Question: I have a table called "stocks", and its records are described in the following
'''
ID| Date | Qty
1 | 2017-01-03 | 10
2 | 2017-02-11 | 15
3 | 2017-03-15 | 16
4 | 2017-04-25 | 30
5 | 2017-06-20 | 40
'''
I want to find the difference between the "Qty" of each successive rows. For that purpose, I use the query:
'''
SELECT first_table.id as "First Table ID"
, first_table.date AS "From"
, first_table.qty AS "First Table Qty"
, second_table.id as "Second Table ID"
, second_table.date AS "To"
, second_table.qty AS "Second Table Qty"
, (second_table.qty - first_table.qty) AS Quantity_Difference
FROM stocks first_table
JOIN stocks second_table
ON first_table.id + 1 = second_table.id
'''
The following depicts the result that I got from the above query.

My questions are:
1) In the above query, what does the clause 'first_table.id + 1 = second_table.id' mean?
2) In the JOIN clause, I add "1" on the first_table ID (i.e. first_table.id + 1).
But, in the result that I got, why does the second_table ID that get incremented? I thought that, by adding 1 to the first_table ID, the first_table ID that should be incremented instead of the second table ID.
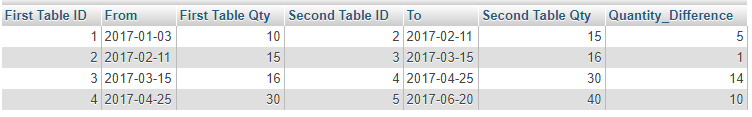
Answer: > In the above query, what does the clause 'first_table.id + 1 = second_table.id' mean?
It means to join rows in the table whose IDs differ by '1'.
> But, in the result that I got, why does the second_table ID that get incremented?
It's not incrementing IDs, it's adding 1 to the ID of one row and comparing that with the ID of another row. When 'first_table.id = 2', 'first_table.id + 1' is '3', so it joins that row with 'second_table.id = 3'.
The addition is only done in the 'WHERE' clause, you're not returning the result in the 'SELECT' list. So it selects the original 'first_table.id', not 'first_table.id + 1'.
As mentioned in the comments, this query will only work properly when IDs all increment by '1'. If there are any gaps in the ID sequence, you'll skip the 'first_table.id' before the gap and 'second_table.id' after the gap. See <URL> for a better way to subtract values from adjacent rows that doesn't depend on IDs being sequential.